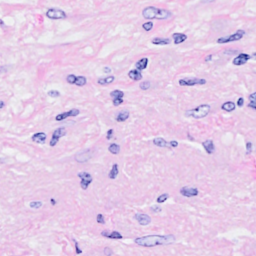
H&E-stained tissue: Breast